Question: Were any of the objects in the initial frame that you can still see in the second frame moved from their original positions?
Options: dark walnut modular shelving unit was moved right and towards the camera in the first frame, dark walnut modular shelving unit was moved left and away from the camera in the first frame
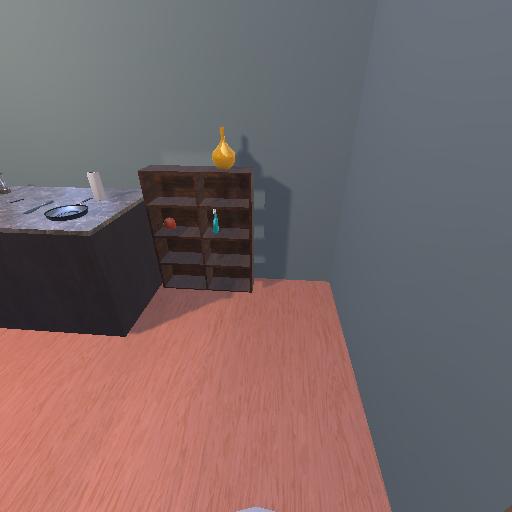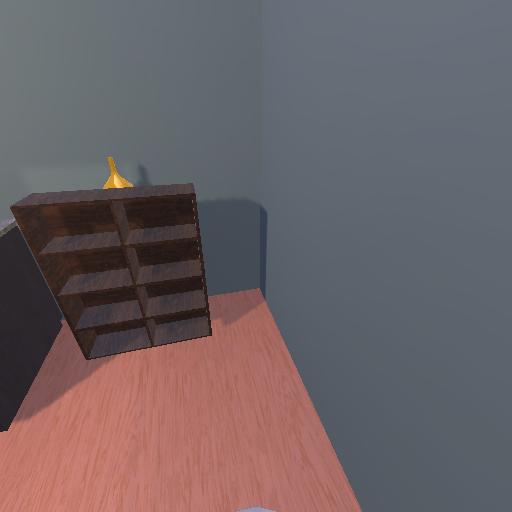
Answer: dark walnut modular shelving unit was moved right and towards the camera in the first frame